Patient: sex F, age 86
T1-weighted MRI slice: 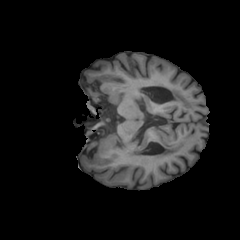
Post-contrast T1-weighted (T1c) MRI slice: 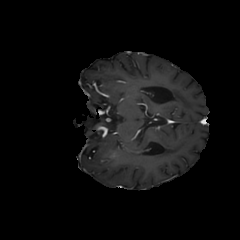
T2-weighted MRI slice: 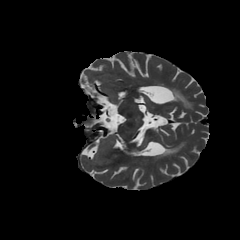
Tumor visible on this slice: no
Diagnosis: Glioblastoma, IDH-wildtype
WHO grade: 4